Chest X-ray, AP view. Patient: 45 years old, sex F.
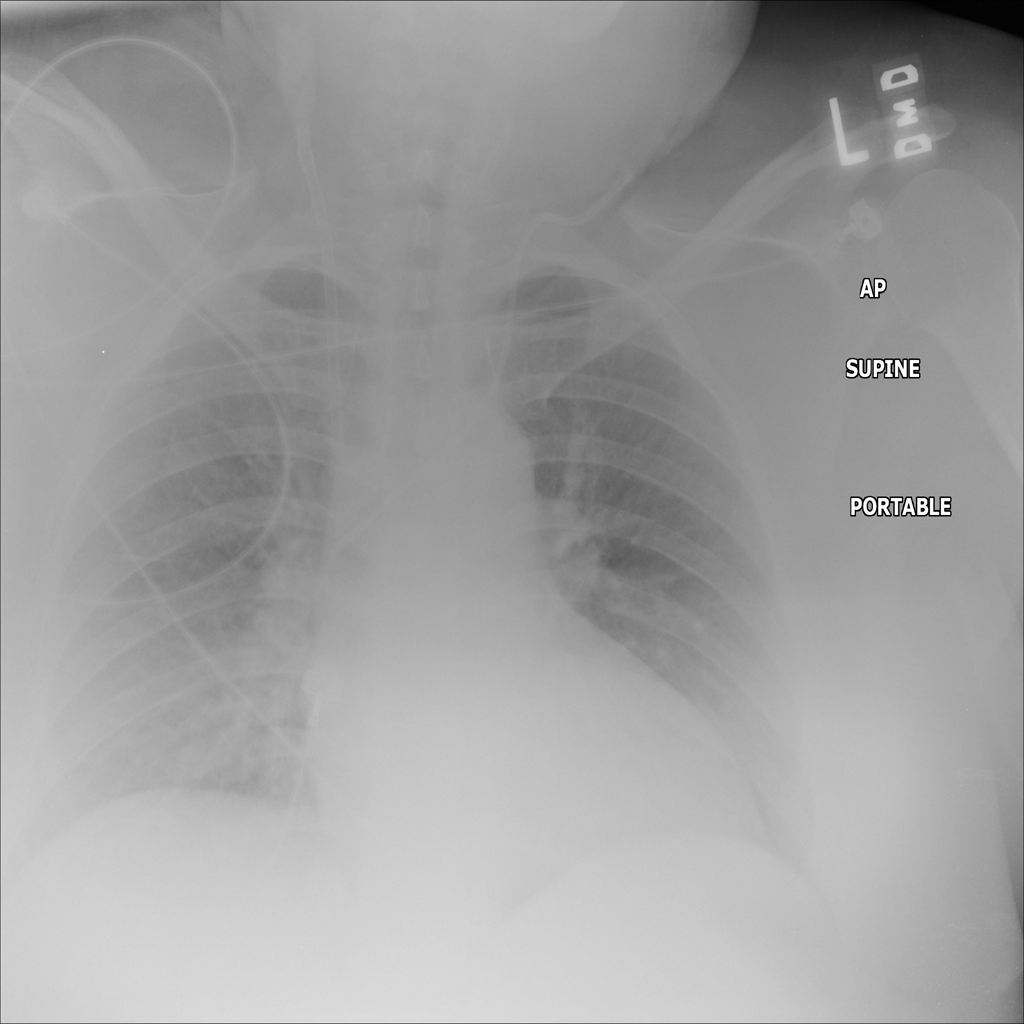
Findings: No Finding